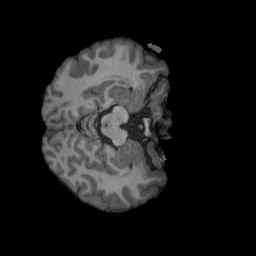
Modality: T1w
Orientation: axial
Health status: healthy